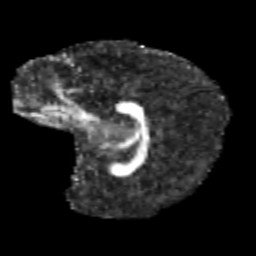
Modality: FA
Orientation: sagittal
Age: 10
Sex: female
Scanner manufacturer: siemens
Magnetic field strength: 3 T
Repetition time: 3.8 s
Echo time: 0.07 s